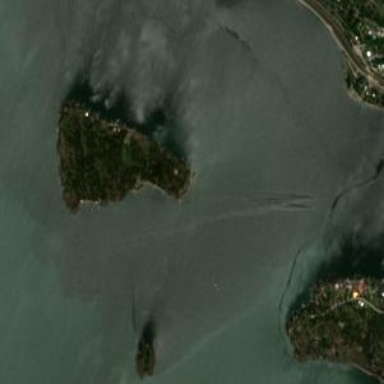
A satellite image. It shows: Island.